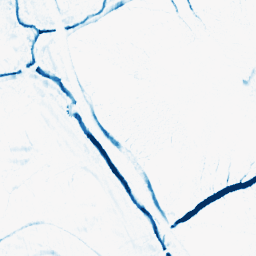
Category: morphological
Decomposition family: morphological_ellipse
Decomposition parameters: operation: closing
width: 10
height: 5
Upsampling method: cubic_mitchell
Upsampling parameters: scale: 2
Upsampling scale: 2